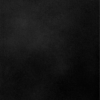
Label: dusty